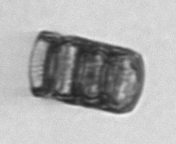
Label: Paralia_sulcata